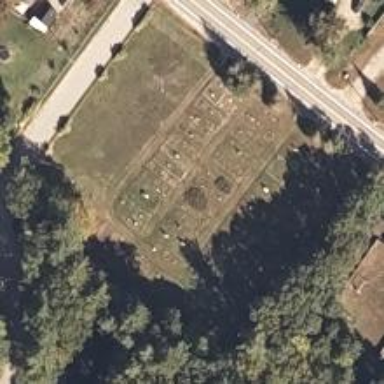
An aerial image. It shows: Cemetery.